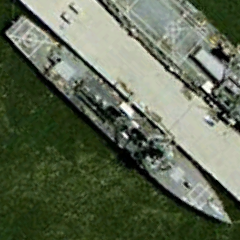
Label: destroyer